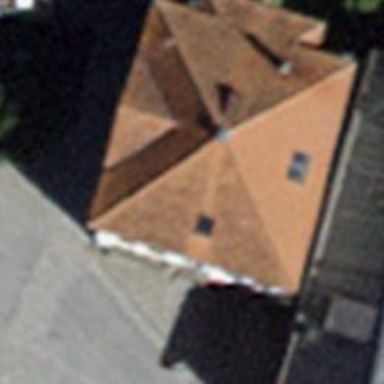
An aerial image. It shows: Cafe.